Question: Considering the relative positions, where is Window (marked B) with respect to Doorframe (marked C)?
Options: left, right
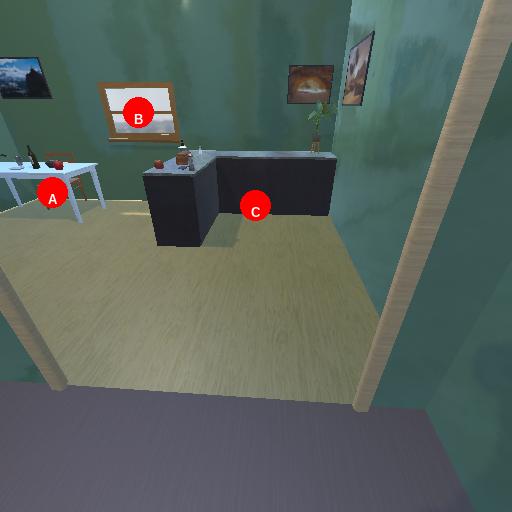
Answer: left